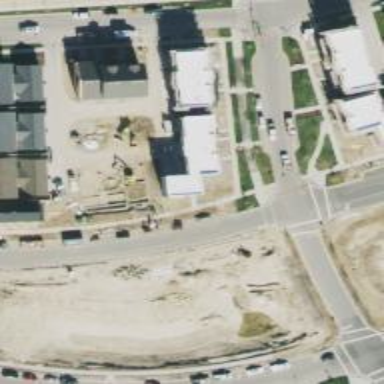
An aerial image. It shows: Alley classified as service road.